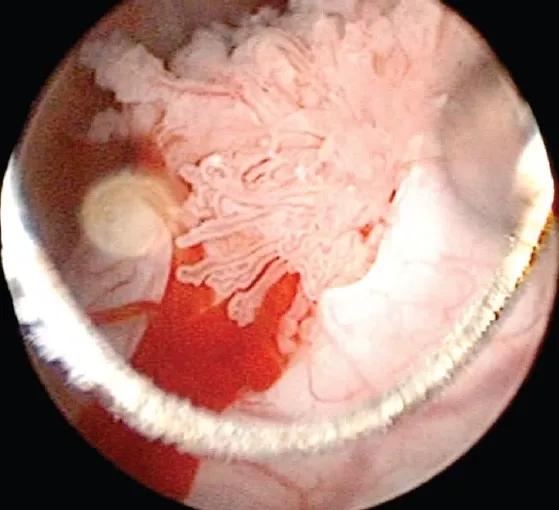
Transurethral resection: upon removing the ureterocele dome, one can observe a papilary lesion whose base is attached to the inner surface of the same.
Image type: endoscopy (arthroscopy)